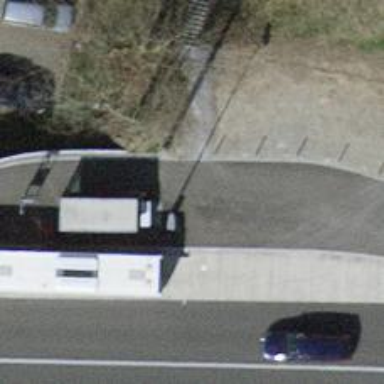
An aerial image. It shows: Asphalt sidewalk path.